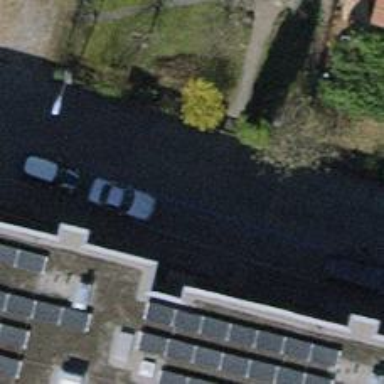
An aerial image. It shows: Residential road with asphalt surface. There is opposite cycleway and asphalt sidewalk on the right.